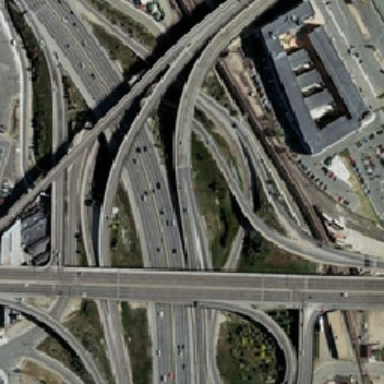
The roads are well connected and well distributed .